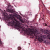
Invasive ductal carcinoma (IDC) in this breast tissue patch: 0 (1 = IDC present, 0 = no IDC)